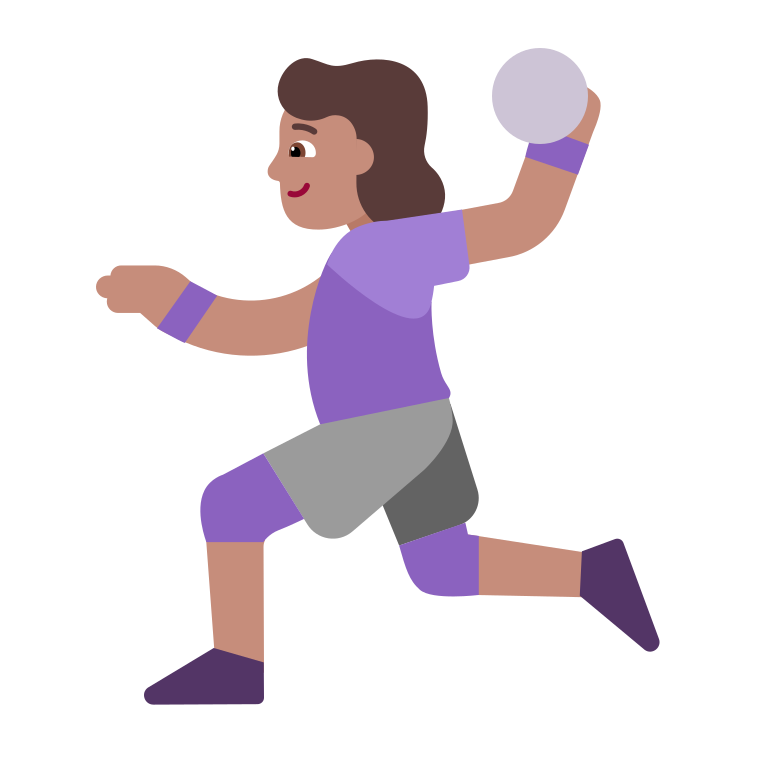
woman playing handball flat